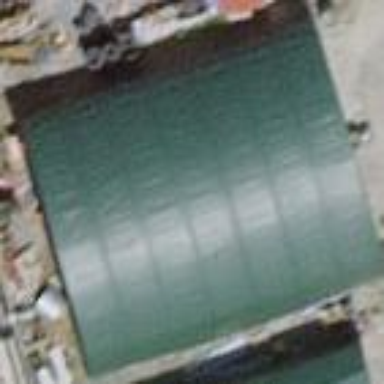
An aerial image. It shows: Shed.